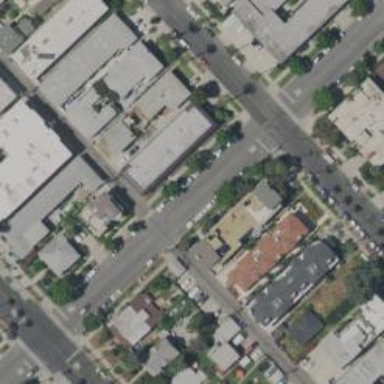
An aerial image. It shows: Residential alleyway.